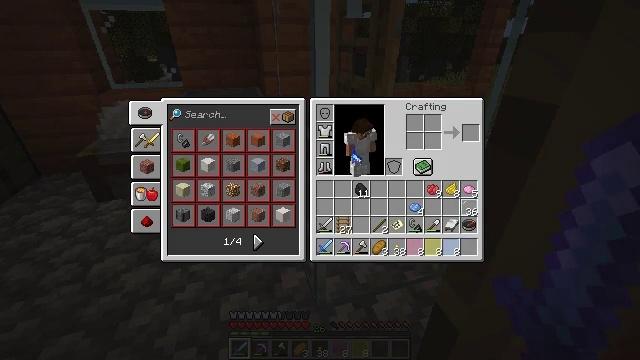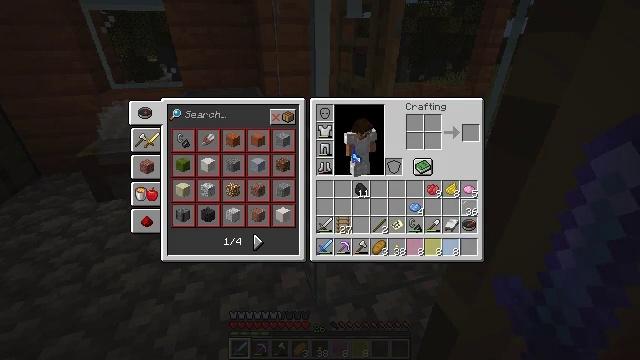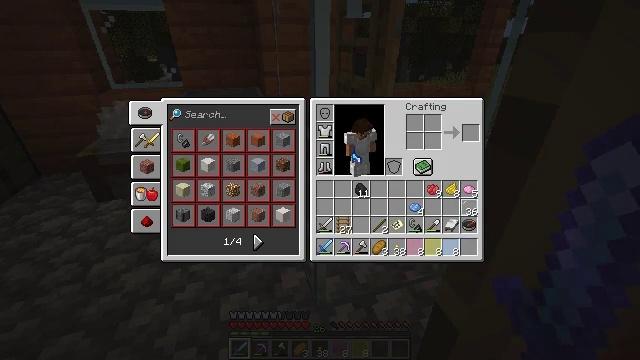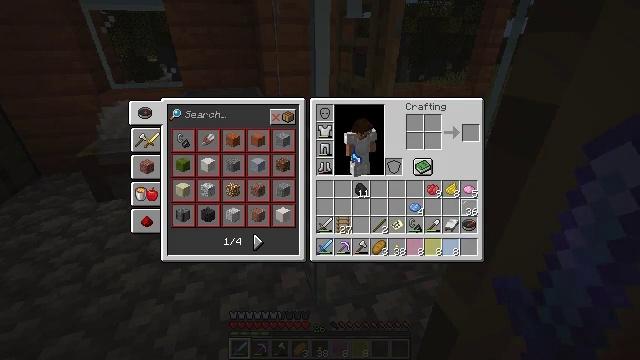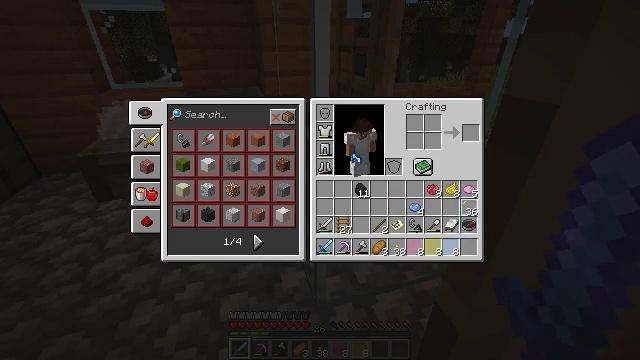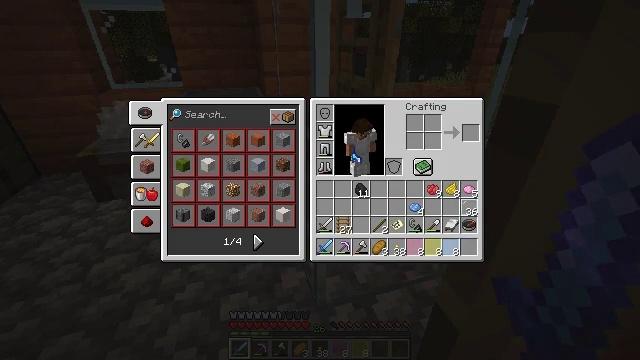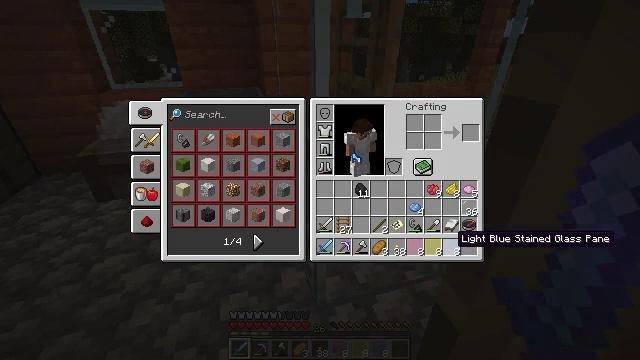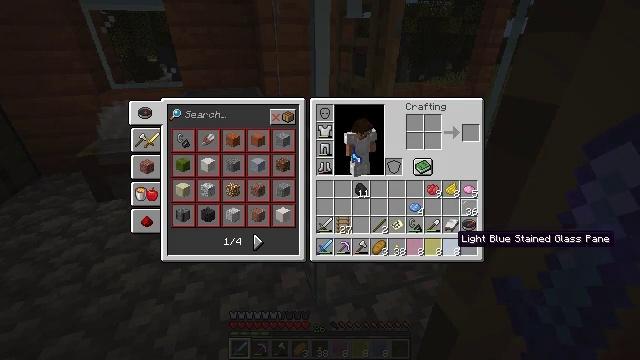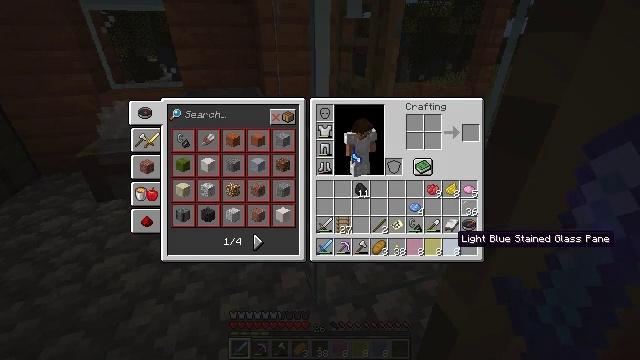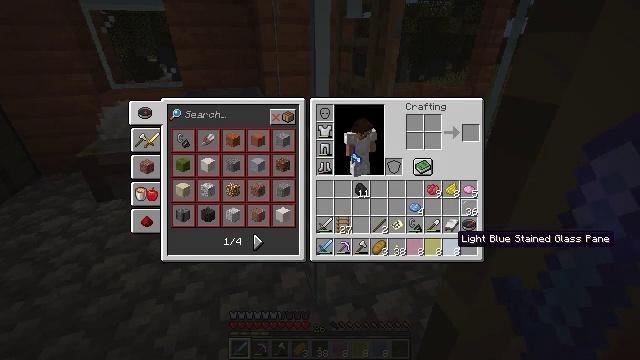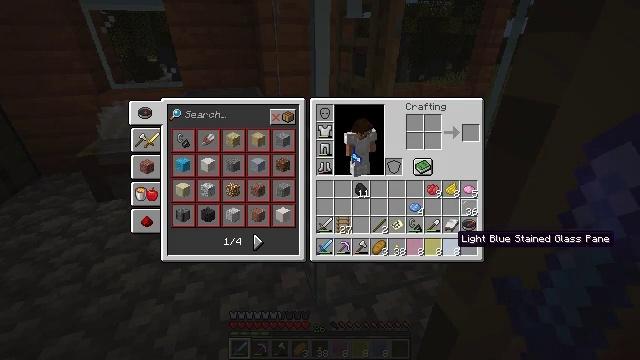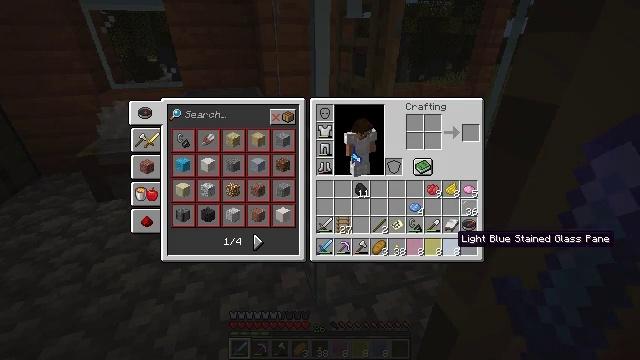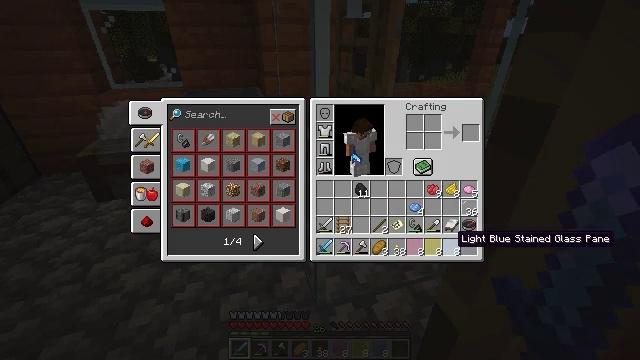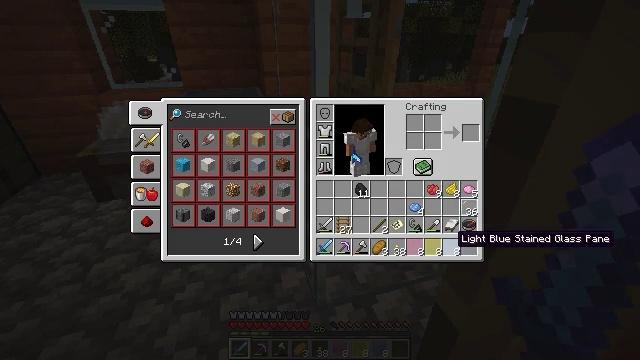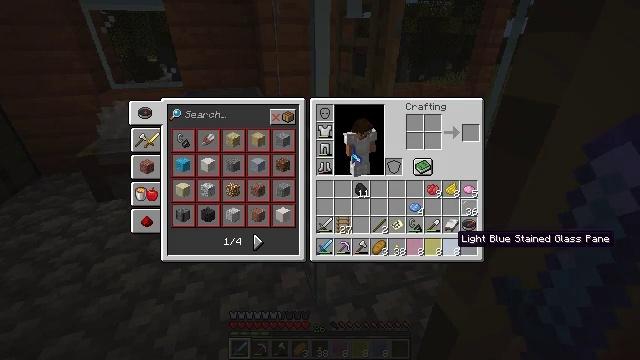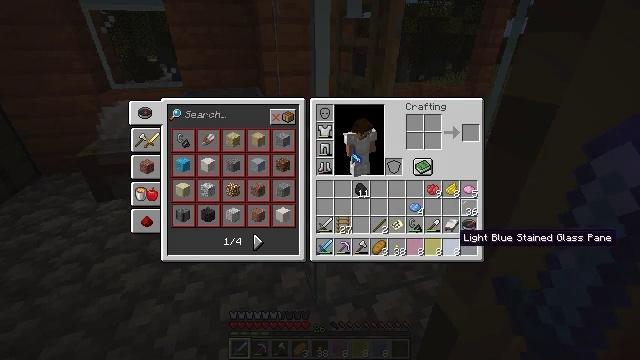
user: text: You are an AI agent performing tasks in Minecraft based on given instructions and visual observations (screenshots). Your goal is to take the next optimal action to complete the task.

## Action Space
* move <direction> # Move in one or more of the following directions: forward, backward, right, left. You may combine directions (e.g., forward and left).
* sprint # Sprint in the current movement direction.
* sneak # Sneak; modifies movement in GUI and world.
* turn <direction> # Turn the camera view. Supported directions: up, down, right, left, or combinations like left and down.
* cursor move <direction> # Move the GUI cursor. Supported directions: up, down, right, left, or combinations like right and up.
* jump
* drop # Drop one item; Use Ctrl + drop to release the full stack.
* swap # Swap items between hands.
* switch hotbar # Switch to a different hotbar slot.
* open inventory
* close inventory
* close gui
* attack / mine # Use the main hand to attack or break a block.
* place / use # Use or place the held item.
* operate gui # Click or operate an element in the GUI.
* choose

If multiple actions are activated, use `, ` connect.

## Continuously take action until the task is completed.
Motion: motion action
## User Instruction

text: Smelt cactus in a furnace to get green dye.
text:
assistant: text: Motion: no_op
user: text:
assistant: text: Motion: operate gui
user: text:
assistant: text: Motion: operate gui
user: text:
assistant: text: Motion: operate gui
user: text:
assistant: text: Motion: operate gui
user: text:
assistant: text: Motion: no_op
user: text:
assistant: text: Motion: no_op
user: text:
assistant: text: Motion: no_op
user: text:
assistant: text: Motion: no_op
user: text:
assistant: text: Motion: no_op
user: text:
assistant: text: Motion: no_op
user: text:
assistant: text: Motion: no_op
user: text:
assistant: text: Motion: no_op
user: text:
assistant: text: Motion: no_op
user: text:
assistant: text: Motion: no_op
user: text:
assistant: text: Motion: no_op
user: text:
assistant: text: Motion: no_op
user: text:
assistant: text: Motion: no_op
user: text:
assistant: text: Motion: no_op
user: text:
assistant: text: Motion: no_op
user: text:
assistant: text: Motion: no_op
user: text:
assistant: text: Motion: no_op
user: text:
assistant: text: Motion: no_op
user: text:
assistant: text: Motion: no_op
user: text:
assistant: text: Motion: no_op
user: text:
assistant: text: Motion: no_op
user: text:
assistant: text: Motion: no_op
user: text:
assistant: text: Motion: no_op
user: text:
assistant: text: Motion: no_op
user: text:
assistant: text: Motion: no_op